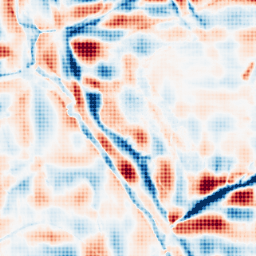
Category: wavelet
Decomposition family: wavelet_dwt
Decomposition parameters: wavelet: db4
level: 5
Upsampling method: sinc_hamming
Upsampling parameters: scale: 8
kernel_size: 8
Upsampling scale: 8